Question: Please point me in the right direction here Im trying to do the following:
1. Multiple select boxes are generated for each eventid
2. User choose who they think will win each event
3. The name of each selectBox is the event id assigned to variable $id
4. At end of while loop I want to extract the array $id value in For loop, however im getting error "undefined offset & invalid argument" on my for loop...
Here is my form

'''
$i=0;//counter
while($row=mysql_fetch_array($result)){
$team1 = $row['team1'];
$team2 = $row['team2'];
$id[$i]= $row['event_id'];
echo'<h3>'.$team1.' VS '.$team2.'</h3>';
echo'<select name="'.$id[$i].'">';
echo'<option value="'.$row['team1'].'">'.$team1.'</option>';
echo'<option value="'.$row['team2'].'">'.$team2.'</option>';
echo'</select>';
$i++;
}//while
'''
Here is my for loop giving error, I suspect problem is in the
'$_POST['$id']'...
'''
if(isset($_POST['submit'])){
foreach($_POST[$id] as $eventId => $winner){
echo'<h3>'.$eventId.'</h3>';
}//for loop
}//end isset
'''
Any help will be greatly appreciated
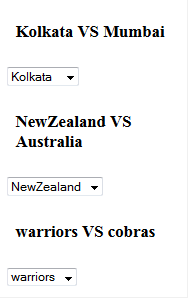
Answer: $id is defined as an array here'$id[$i]= $row['event_id'];'. Arrays can not be used as a key in a foreach array or otherwise.
This is what is causing you an error on this line
'''
foreach($_POST[$id] as $eventId => $winner){ //$id is an array of values
echo'<h3>'.$eventId.'</h3>';
}//for loop
'''
You have to make a second foreach statement for the $id then use the id values in your current foreach statement.
'''
foreach( $id as $key => $val ) {
foreach( $_POST[$val] as $eventId => $winner){
'''